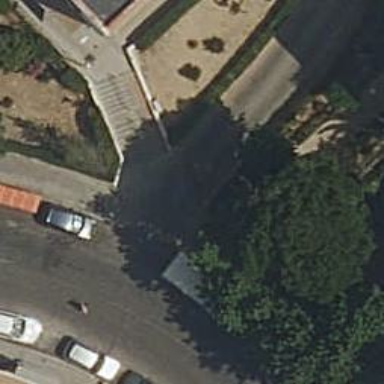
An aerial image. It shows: Footway made of paving stones.